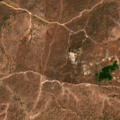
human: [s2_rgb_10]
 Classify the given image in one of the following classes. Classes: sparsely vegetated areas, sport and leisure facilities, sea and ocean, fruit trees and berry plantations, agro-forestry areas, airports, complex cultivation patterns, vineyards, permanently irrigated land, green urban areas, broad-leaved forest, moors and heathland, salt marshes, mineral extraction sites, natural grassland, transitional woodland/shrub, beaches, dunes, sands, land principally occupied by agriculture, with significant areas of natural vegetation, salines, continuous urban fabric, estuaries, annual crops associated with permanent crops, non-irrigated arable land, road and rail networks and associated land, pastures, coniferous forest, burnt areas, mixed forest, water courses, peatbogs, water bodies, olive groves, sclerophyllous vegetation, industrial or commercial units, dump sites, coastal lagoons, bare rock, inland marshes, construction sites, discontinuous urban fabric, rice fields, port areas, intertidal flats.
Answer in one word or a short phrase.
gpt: pastures, agro-forestry areas, broad-leaved forest